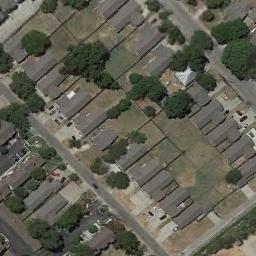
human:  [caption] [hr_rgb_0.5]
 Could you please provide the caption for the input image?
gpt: There are many buildings in medium residential area .

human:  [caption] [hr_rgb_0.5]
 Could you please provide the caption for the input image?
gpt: The medium residential area has some houses arranged in lines and some trees are among these houses .

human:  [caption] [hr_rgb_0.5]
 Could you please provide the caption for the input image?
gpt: The houses in the medium-sized residential area are arranged irregularly .

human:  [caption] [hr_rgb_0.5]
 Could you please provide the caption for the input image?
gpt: The medium residential is on the grass next to some trees .

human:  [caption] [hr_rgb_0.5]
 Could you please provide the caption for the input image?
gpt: There are some black buildings arranged neatly on the medium residential area .